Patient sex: F
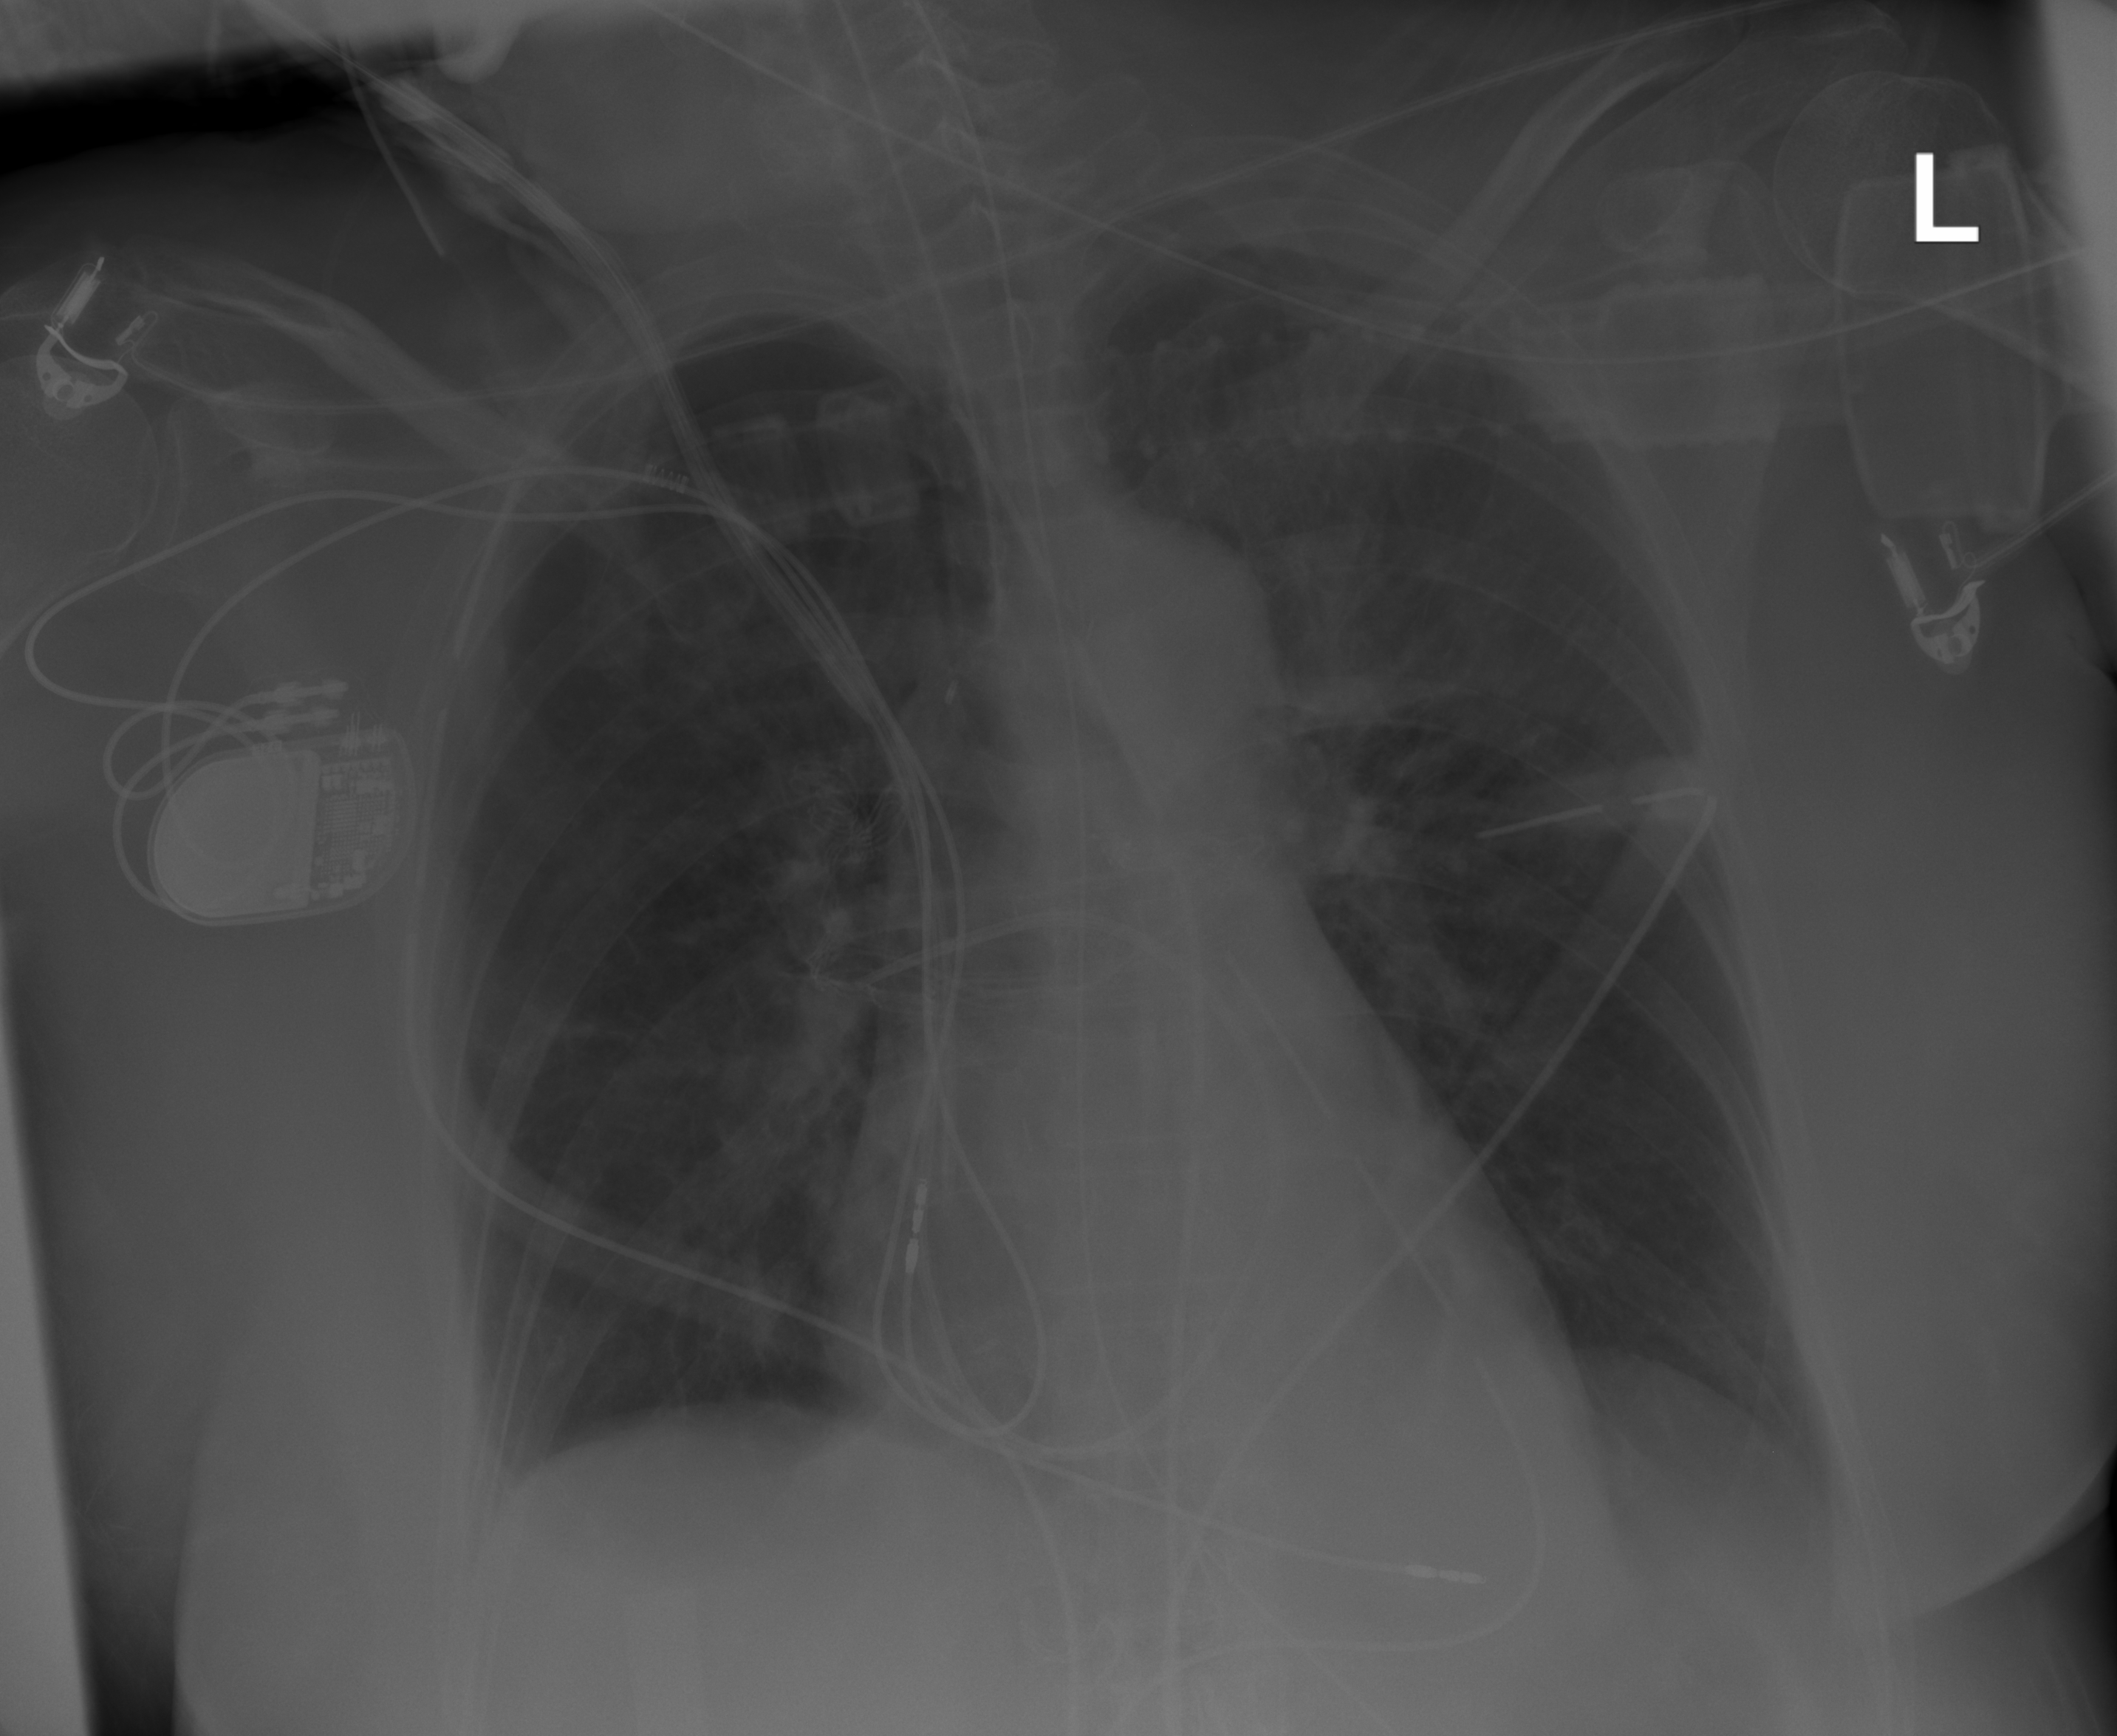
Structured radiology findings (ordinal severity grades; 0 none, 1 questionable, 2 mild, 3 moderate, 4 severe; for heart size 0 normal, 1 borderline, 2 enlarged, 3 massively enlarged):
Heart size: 0
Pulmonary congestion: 0
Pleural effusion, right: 0
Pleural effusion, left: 2
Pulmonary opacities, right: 0
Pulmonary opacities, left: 0
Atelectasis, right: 1
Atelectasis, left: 1